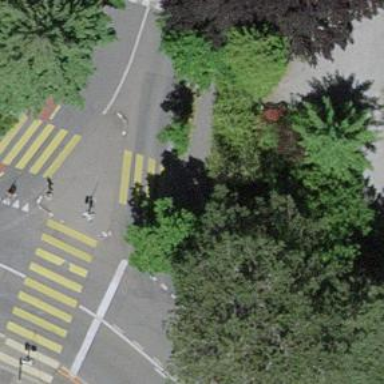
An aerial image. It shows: Avenue lined with trees.